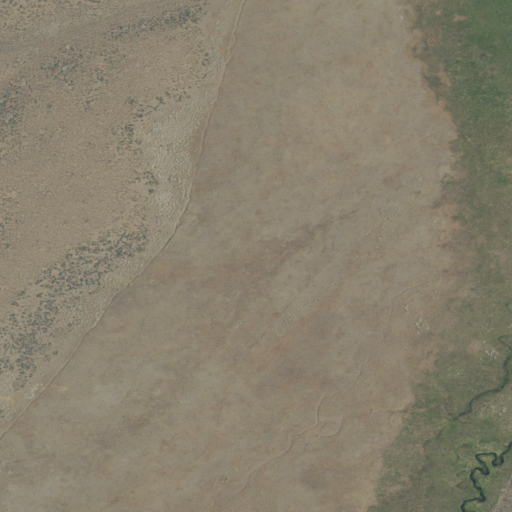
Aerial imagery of plain(s) in Oregon named Lyons Meadow containing shrub, grassland, woody wetlands, and herbaceous wetlands